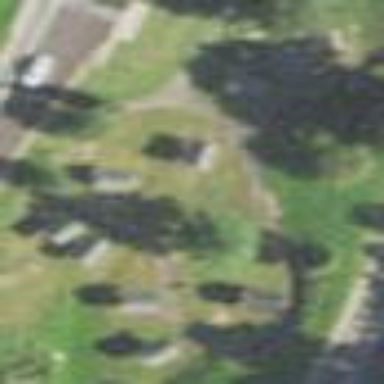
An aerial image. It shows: Picnic site popular for tourists.